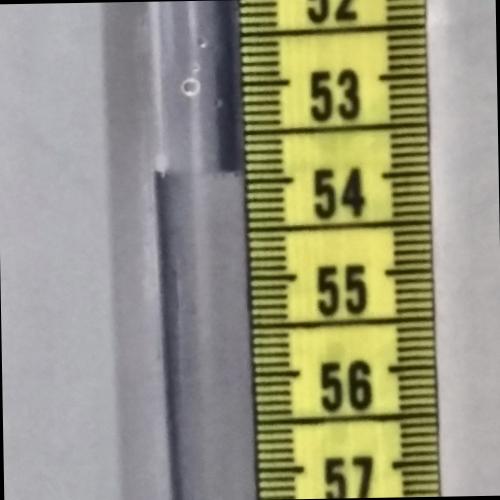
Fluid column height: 53.9 cm